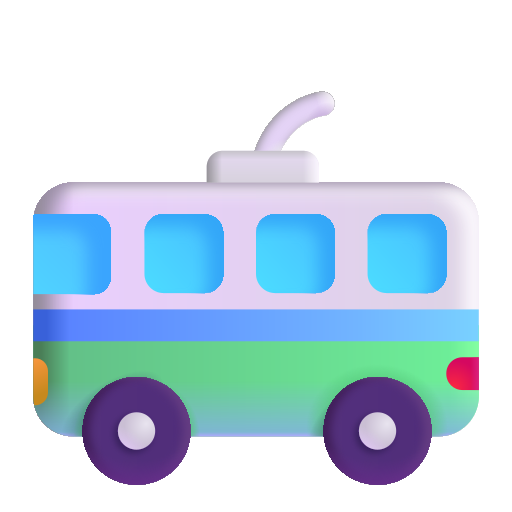
trolleybus color